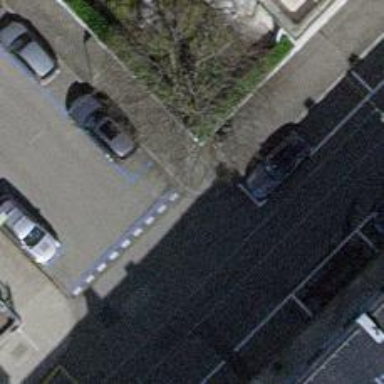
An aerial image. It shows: Kerb serving as barrier.